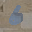
Label: 6